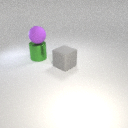
large purple rubber sphere above large green metal cylinder